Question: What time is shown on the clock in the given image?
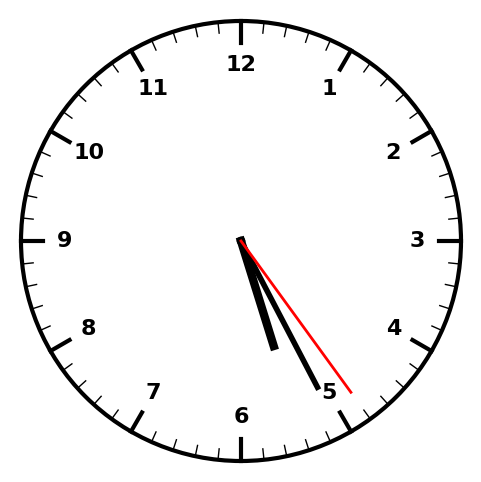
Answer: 05:25:24